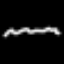
Label: squiggle